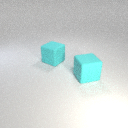
large cyan rubber cube in front of large cyan rubber cube